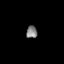
Tissue: prostate
Cell type: T cells
Senescence score: 0.3603
Nuclear area (px): 130
Mean DAPI intensity: 131.631